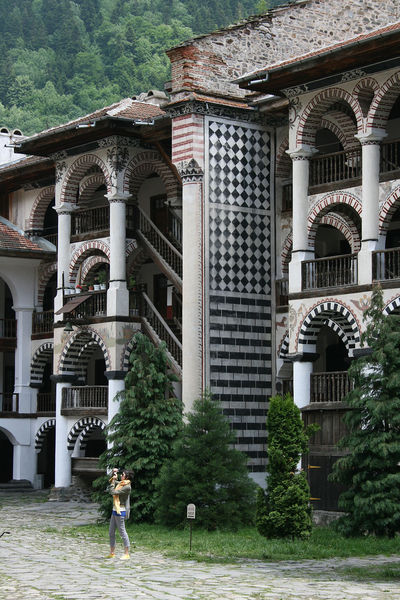
Titel: Rila-Kloster
Institution: Bulgarien, Rilagebirge
Schlagwörter: baum, weiß, bäume, grün, frau, kariert, schwarz, säulen, dach, gebäude, haus, rasen, weg, karo, muster, ornament, architektur, mensch, stein, steine, wald, balkon, bogen, italien, pflaster, berge, gebirge, mauer, ziegel, treppe, treppen, geländer, foto, bögen, karos, alpen, fliesen, tanne, kapitelle, china, stockwerke, fotograf, fotografieren, gemäude, fotografin, bayrischer wald, kars